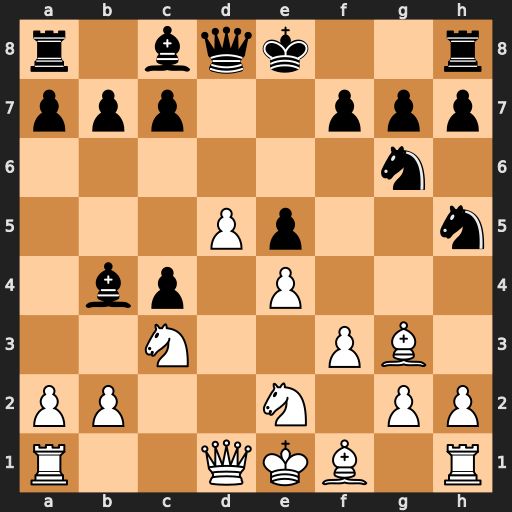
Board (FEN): r1bqk2r/ppp2ppp/6n1/3Pp2n/1bp1P3/2N2PB1/PP2N1PP/R2QKB1R
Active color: w
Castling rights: KQkq
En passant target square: -
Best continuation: Qa4+ Bd7 Qxb4